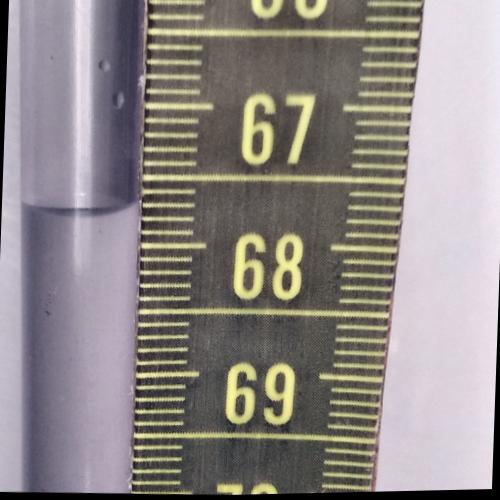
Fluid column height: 67.7 cm